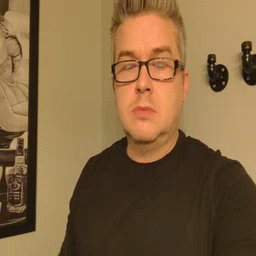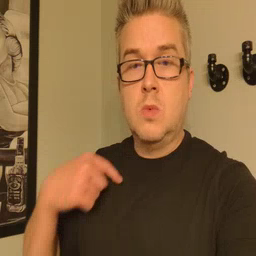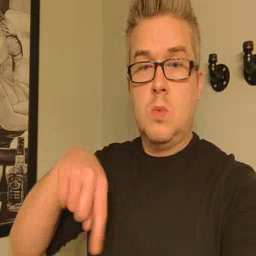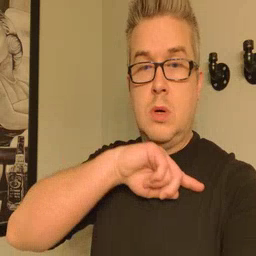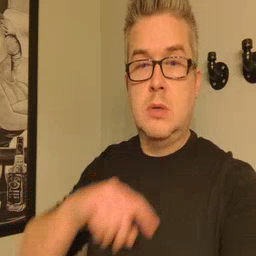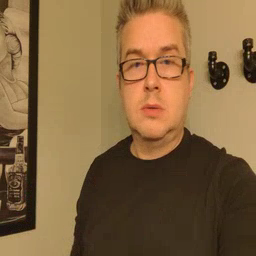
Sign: weus